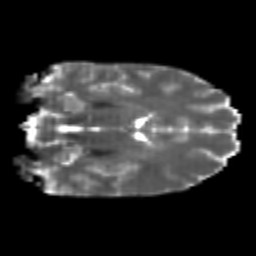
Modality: T2w
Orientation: coronal
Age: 21
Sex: female
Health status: healthy
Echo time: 0.074 s